Aerial crown-view tile of a tropical tree (Barro Colorado Island, Panama), acquired 20241216:
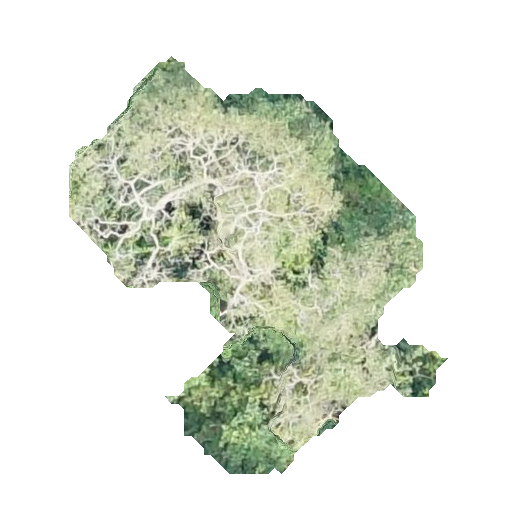
Species: Platypodium elegans
GBIF accepted scientific name: Platypodium elegans
Crown area: 125.161 m²